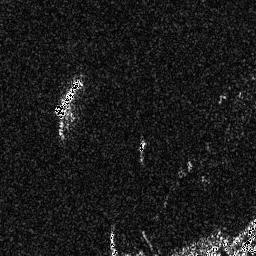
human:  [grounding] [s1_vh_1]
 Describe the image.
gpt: In the satellite image, there is  <ref>1 medium ship </ref> <box>[[20, 28, 32, 46, 0]]</box> located at left.